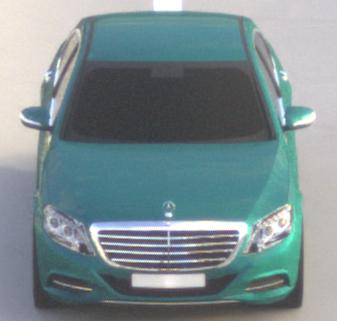
Make: Mercedes-Benz
Model: S 400 HYBRID
Detailed model: S-Class (222) Limousine
Model produced from: 2013/05
Model produced until: 2015/04
Doors: 4
Color: blue
Road condition: dry road
Daytime: morning or afternoon
Contrast: medium contrast